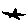
Label: star